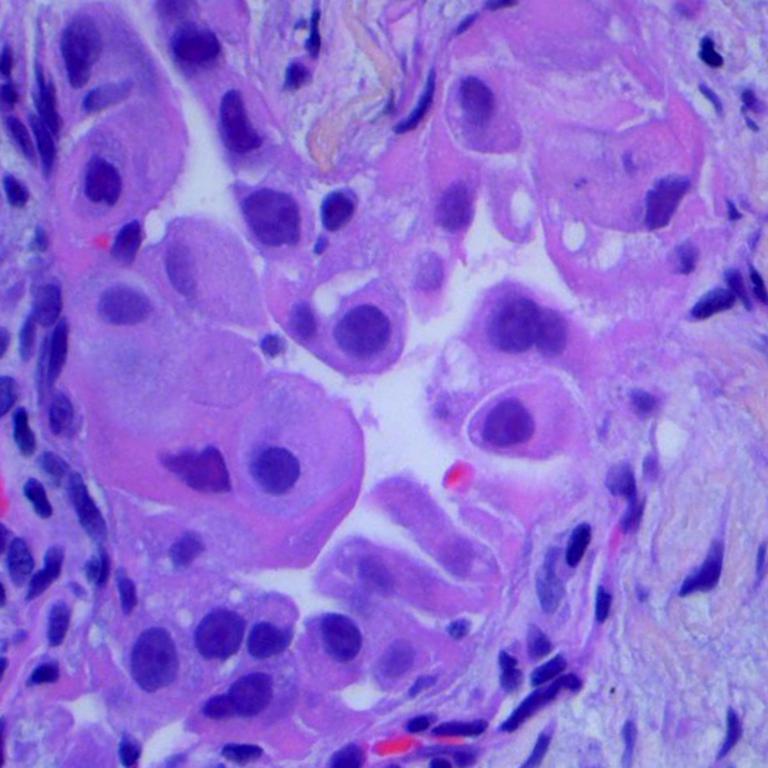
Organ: lung
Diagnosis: adenocarcinomas